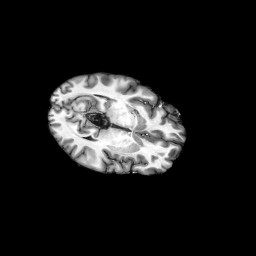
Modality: T1w
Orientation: axial
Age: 47
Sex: female
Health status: ill